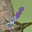
Label: 1